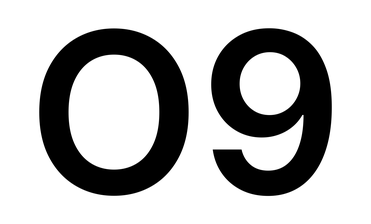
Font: Inter_SemiBold